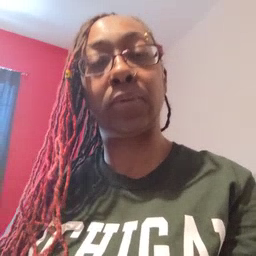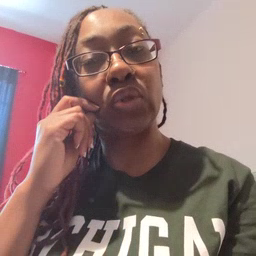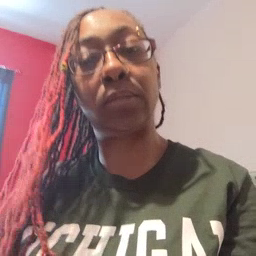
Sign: cheek